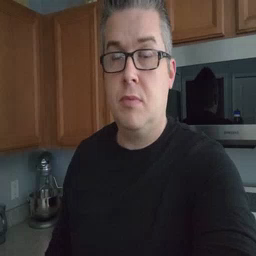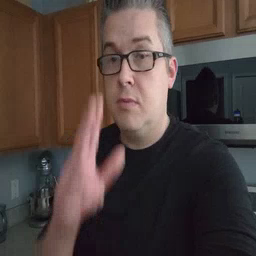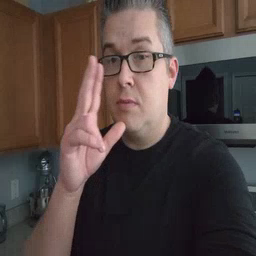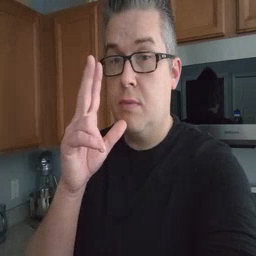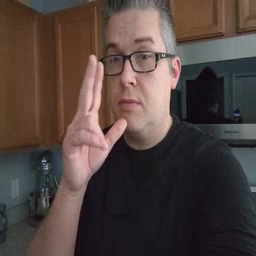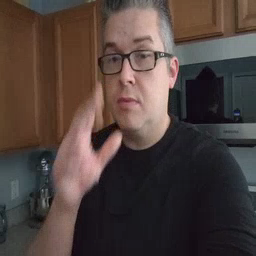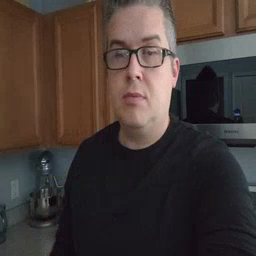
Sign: hen